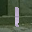
Label: 1